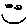
Label: smiley face